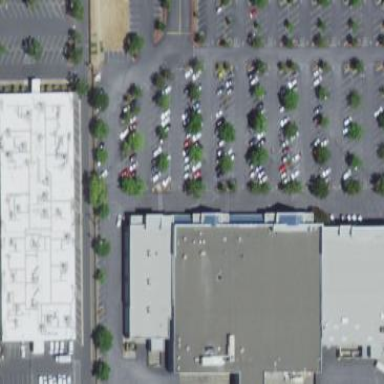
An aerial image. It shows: Building that houses supermarket.